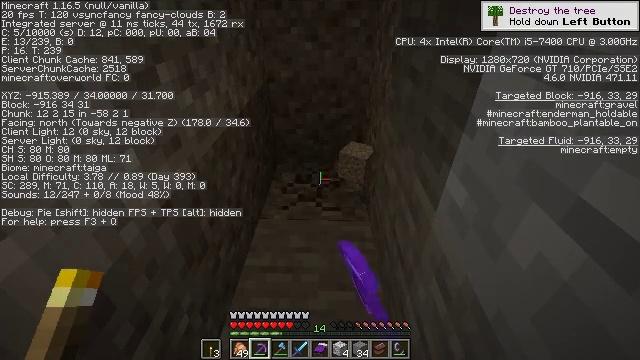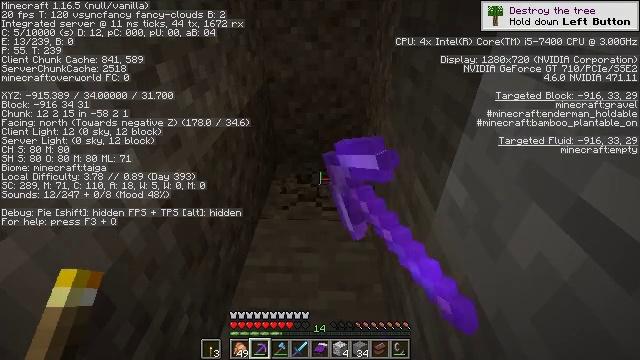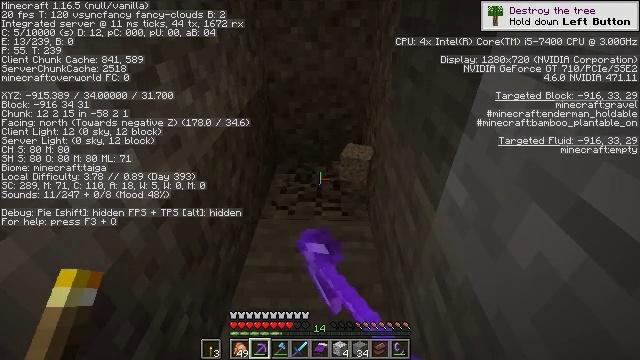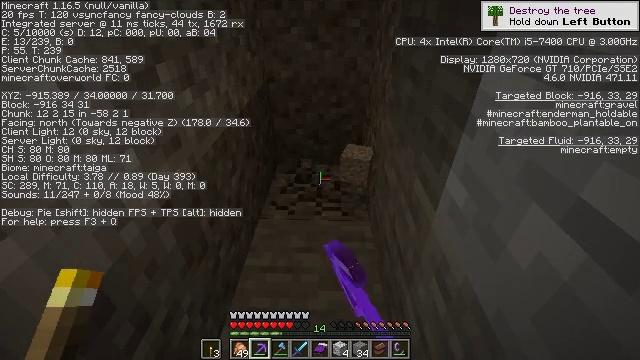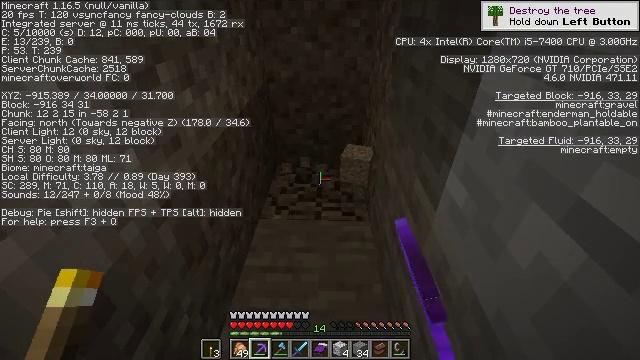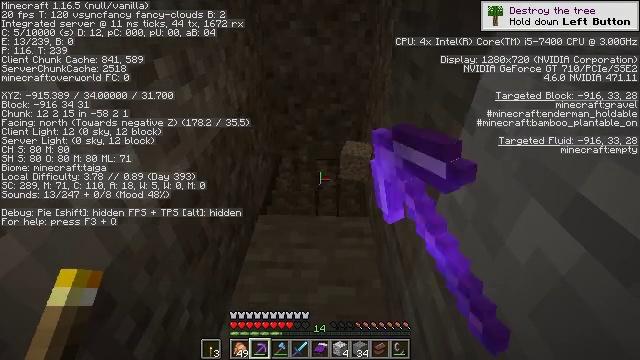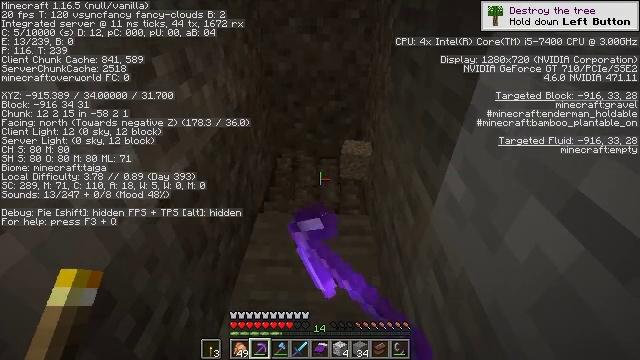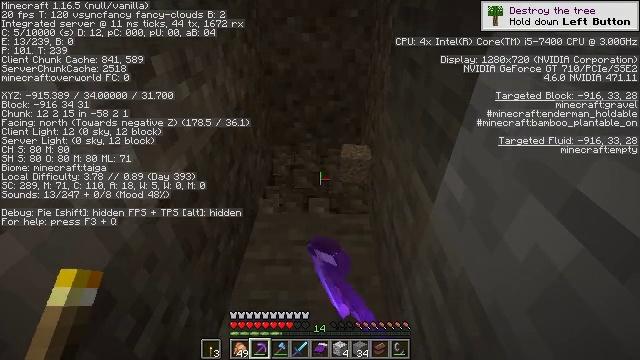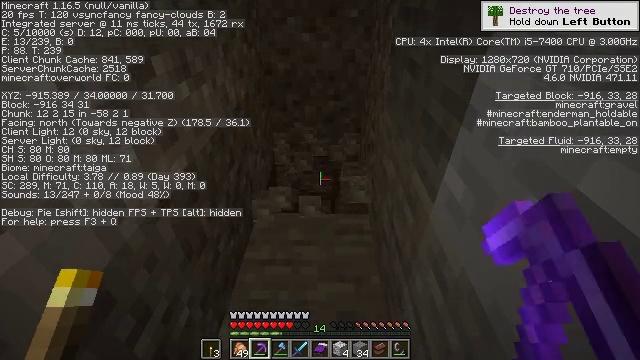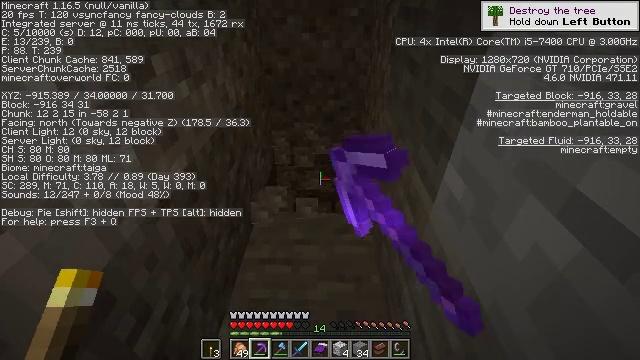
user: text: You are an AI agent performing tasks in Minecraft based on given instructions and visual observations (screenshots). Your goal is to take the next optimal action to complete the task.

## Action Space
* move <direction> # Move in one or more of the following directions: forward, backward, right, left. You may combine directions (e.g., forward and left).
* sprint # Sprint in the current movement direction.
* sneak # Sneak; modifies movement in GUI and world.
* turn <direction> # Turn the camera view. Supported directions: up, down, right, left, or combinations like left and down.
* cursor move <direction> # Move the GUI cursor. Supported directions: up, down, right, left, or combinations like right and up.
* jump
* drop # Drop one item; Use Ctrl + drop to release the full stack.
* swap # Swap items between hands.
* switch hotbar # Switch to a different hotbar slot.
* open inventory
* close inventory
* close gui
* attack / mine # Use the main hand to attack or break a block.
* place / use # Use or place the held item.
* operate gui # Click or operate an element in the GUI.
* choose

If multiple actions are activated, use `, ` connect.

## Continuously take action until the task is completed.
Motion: motion action
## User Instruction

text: Collect gravel for your inventory.
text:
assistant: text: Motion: attack / mine
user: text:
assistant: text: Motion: attack / mine
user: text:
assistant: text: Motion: attack / mine
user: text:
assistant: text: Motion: attack / mine
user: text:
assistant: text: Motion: attack / mine
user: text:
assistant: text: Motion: attack / mine
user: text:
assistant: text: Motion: attack / mine
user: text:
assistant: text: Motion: attack / mine
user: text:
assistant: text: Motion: attack / mine
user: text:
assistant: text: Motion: attack / mine